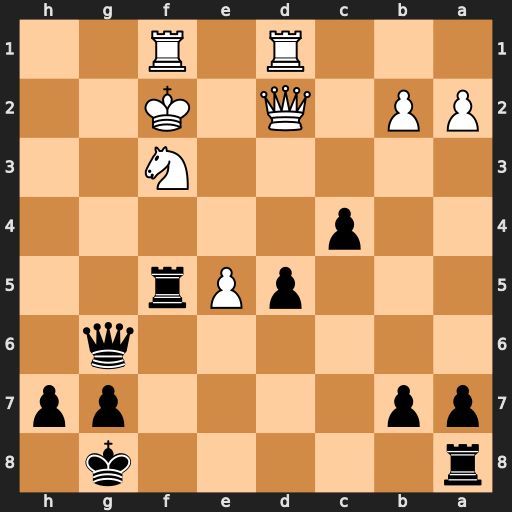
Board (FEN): r5k1/pp4pp/6q1/3pPr2/2p5/5N2/PP1Q1K2/3R1R2
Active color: b
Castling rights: -
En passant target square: -
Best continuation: Rxf3+ Kxf3 Rf8+